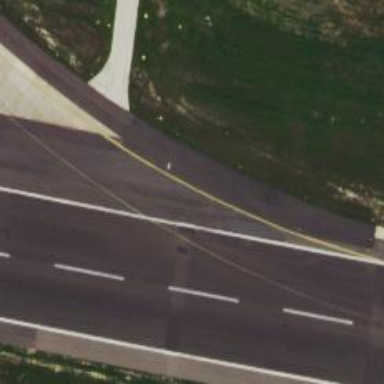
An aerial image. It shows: Image of taxiway at airport.